Interaction volume radius: 5 \u00c5
Interaction volume height: 35 \u00c5
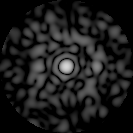
Disorder parameter: 0.7783